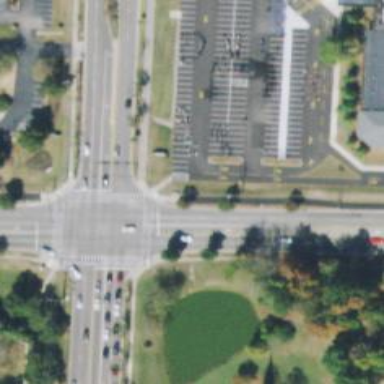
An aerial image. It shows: Marked crossing on footway.